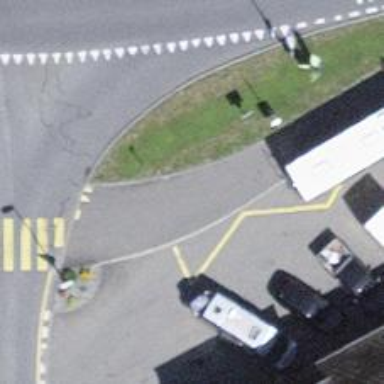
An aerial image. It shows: Bus stop with platform for public transport.